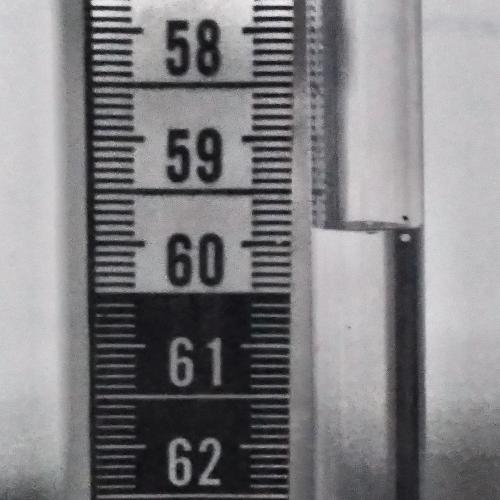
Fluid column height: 59.9 cm